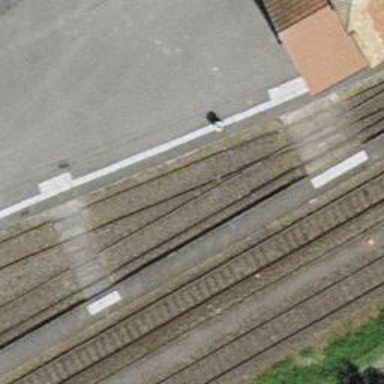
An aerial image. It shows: Railway yard with one track in service.